Field crop: maize
Growth stage: 1
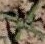
Species: atriplex